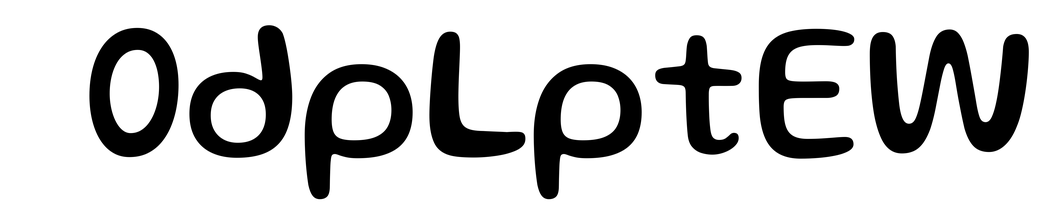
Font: Gluten_Regular